Interaction volume radius: 5 \u00c5
Interaction volume height: 10 \u00c5
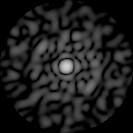
Disorder parameter: 0.8165